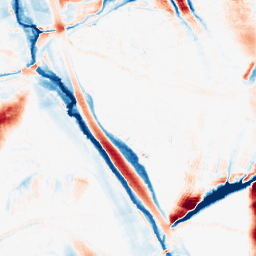
Category: morphological
Decomposition family: morphological_ellipse
Decomposition parameters: operation: average
width: 20
height: 50
Upsampling method: sinc_blackman
Upsampling parameters: scale: 2
kernel_size: 4
Upsampling scale: 2